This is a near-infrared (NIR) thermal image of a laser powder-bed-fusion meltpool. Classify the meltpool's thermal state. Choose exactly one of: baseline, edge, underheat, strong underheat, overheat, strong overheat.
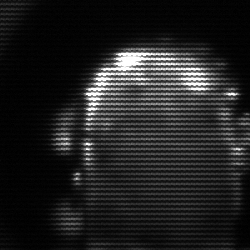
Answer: baseline